Brain MRI, t1w sequence, axial 2D slice.
Patient: age 38, sex F, weight 95 kg, height 1.95 m
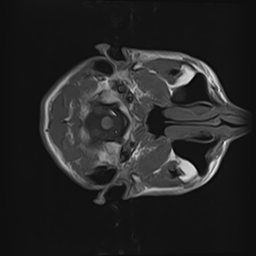